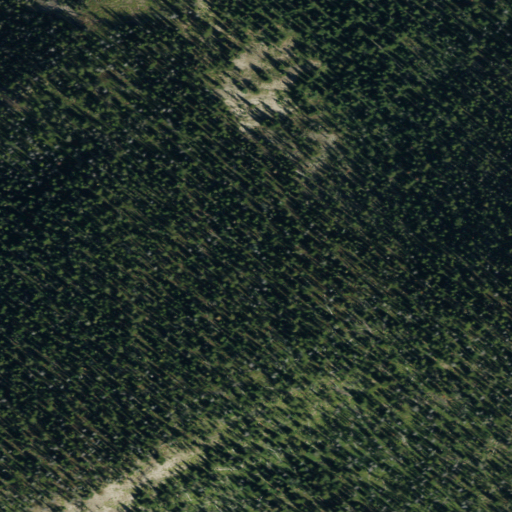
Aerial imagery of mountain in Montana named Hughes Point containing only evergreen forest